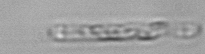
Label: Cerataulina_pelagica